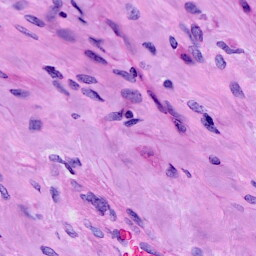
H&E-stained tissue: Cervix